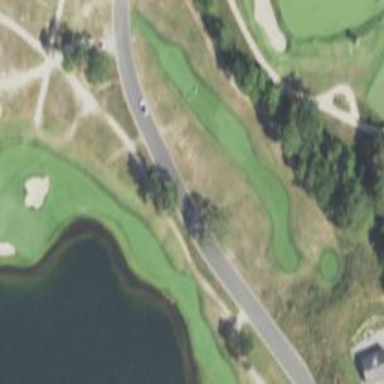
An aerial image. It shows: Grassy area designated as golf tee.